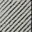
Piece: xx